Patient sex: M
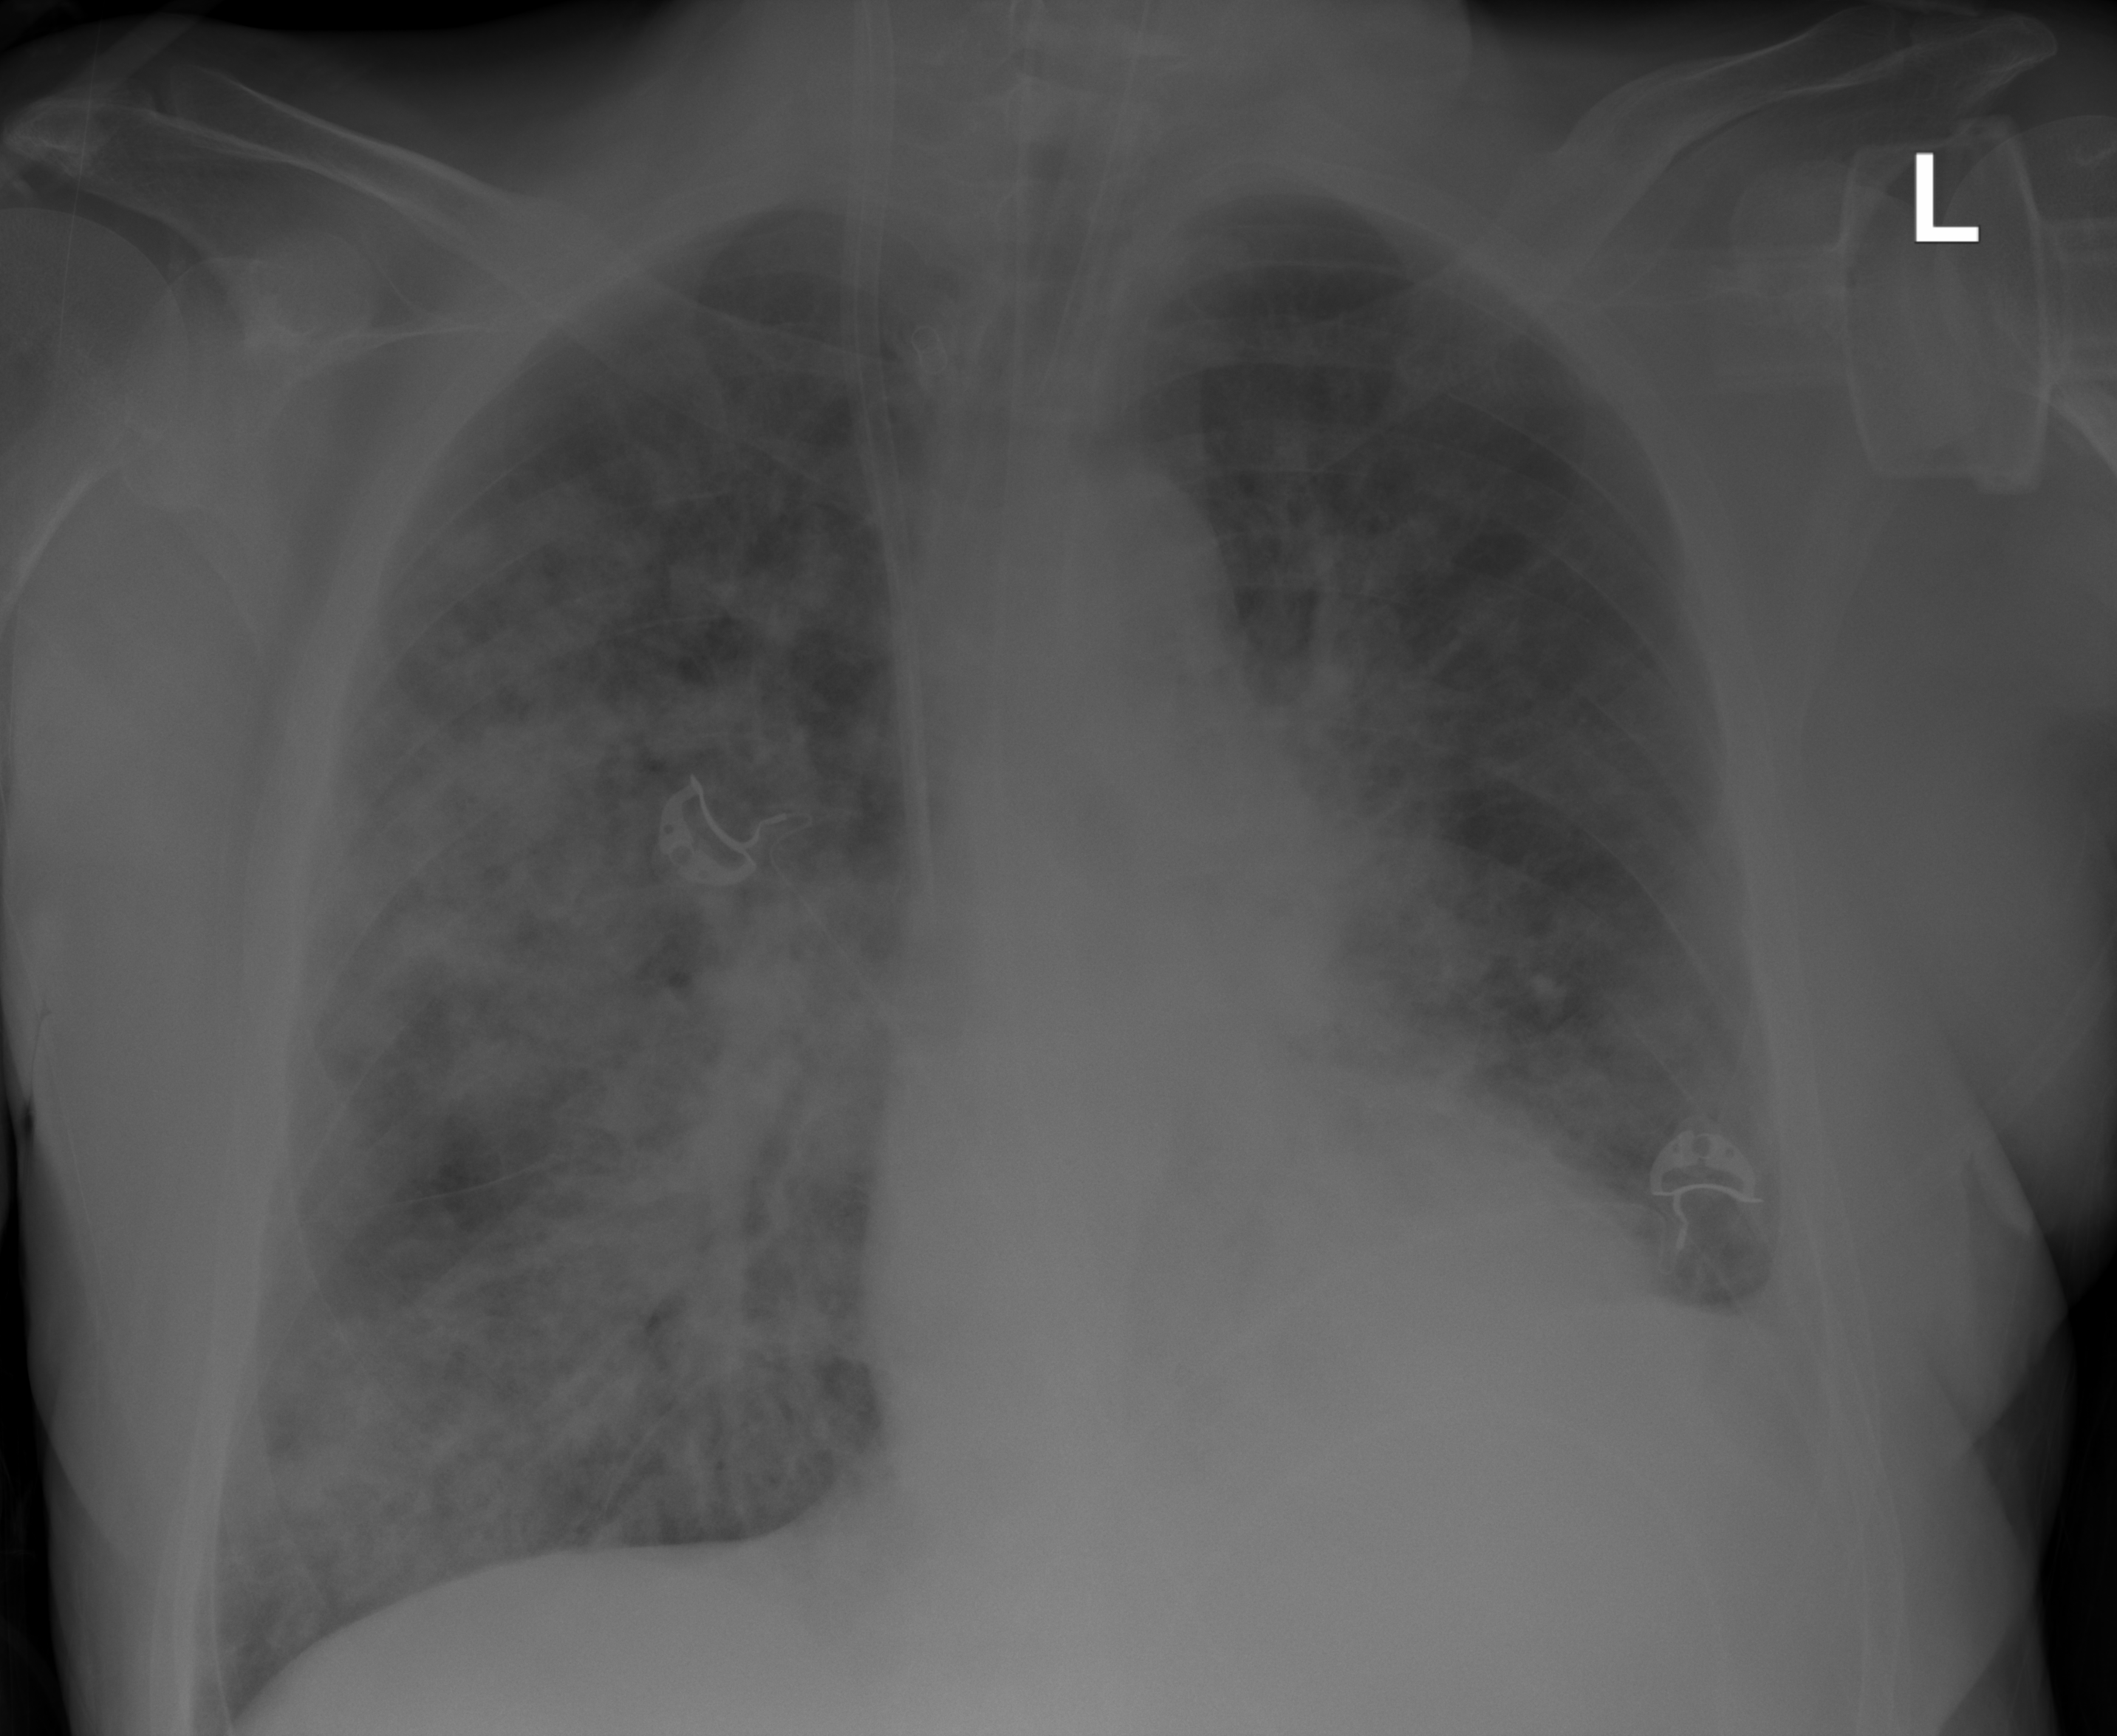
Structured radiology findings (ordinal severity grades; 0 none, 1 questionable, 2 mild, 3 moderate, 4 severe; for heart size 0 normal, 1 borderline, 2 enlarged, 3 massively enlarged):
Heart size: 0
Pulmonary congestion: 0
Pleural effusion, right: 0
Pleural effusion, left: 2
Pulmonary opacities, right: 3
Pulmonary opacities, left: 2
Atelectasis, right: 3
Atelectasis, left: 2